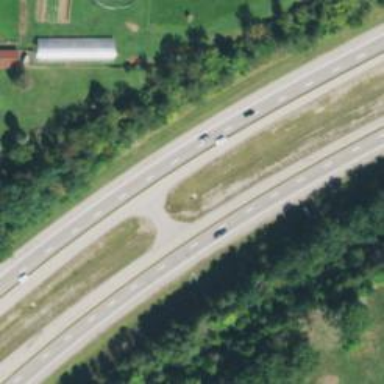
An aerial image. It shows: Asphalt motorway.